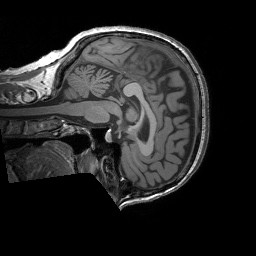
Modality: T1w
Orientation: sagittal
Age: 62
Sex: female
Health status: healthy
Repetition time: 1.9 s
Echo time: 0.00252 s